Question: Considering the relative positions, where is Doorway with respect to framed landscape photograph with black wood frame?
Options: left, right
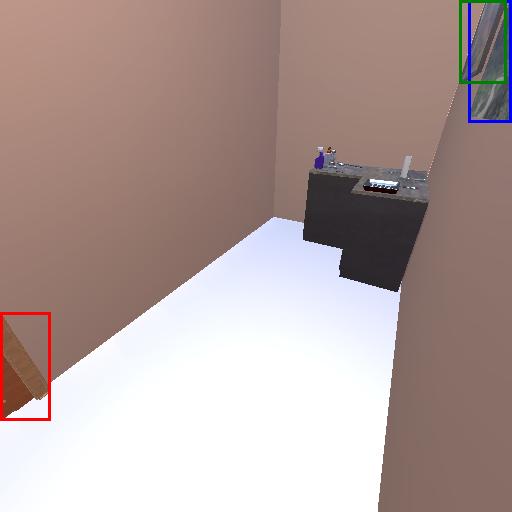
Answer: left